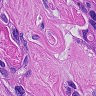
Metastatic tissue present: yes